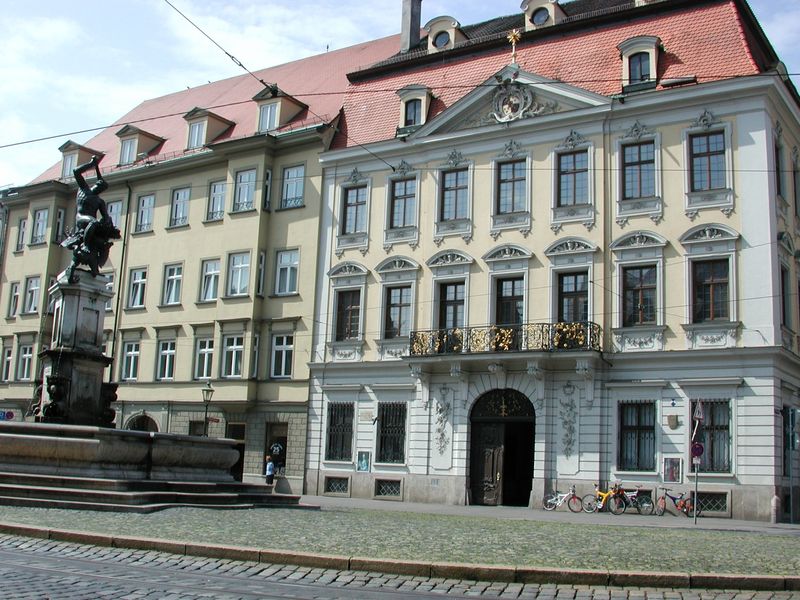
Titel: Herkulesbrunnen in Augsburg
Künstler: Adriaen de Vries
Standort: Augsburg (EU - D - B)
Schlagwörter: himmel, wasser, stadt, bunt, fenster, laterne, strasse, säule, tür, gebäude, haus, architektur, mensch, sockel, gitter, figur, gold, brunnen, statue, balkon, fassade, pflaster, platz, treppen, geländer, stufen, bronze, tor, foto, eingang, eisen, kopfsteinpflaster, schwert, bordstein, fahrrad, rustika, keule, ungeheuer, georg, segmentbögen, neuzeit